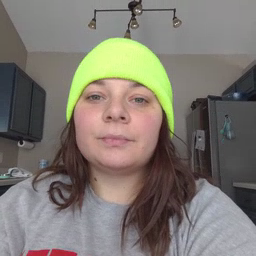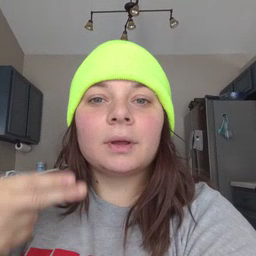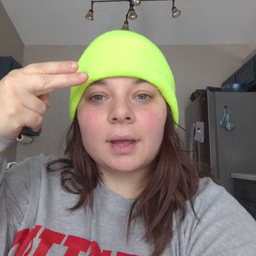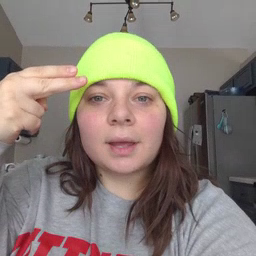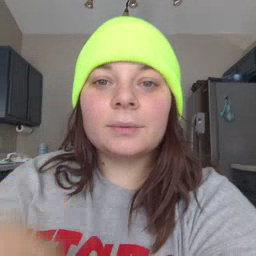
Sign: high